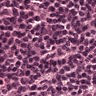
Metastatic tissue present: no